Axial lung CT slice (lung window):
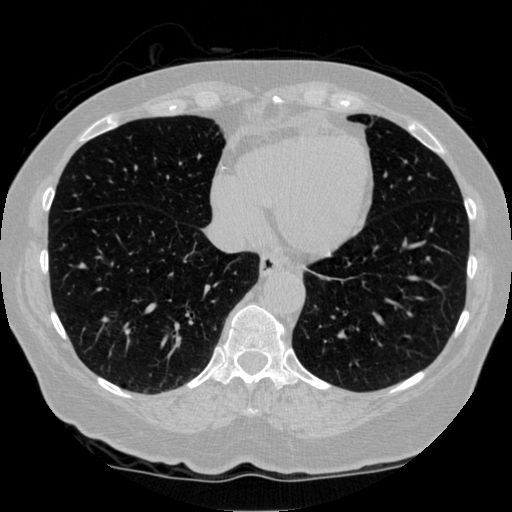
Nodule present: no